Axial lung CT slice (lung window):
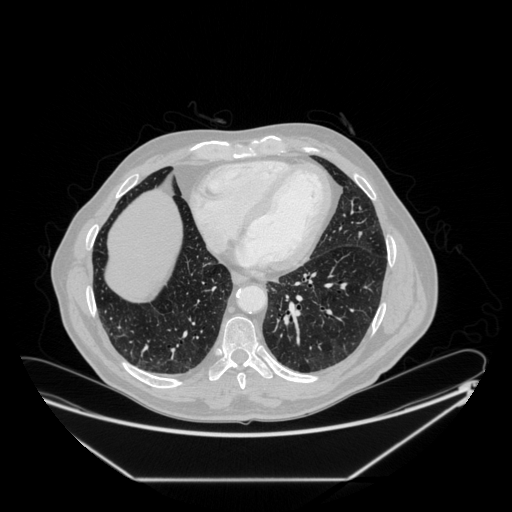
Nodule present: no